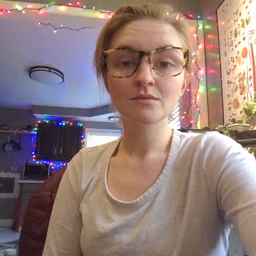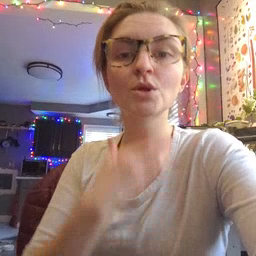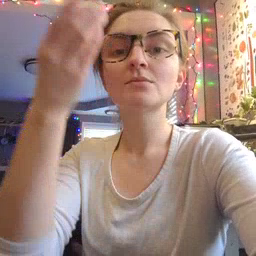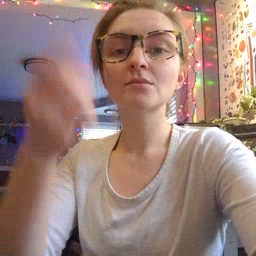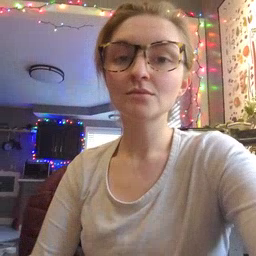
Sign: giraffe